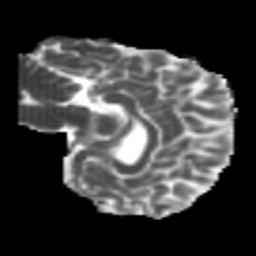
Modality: MD
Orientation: sagittal
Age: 22
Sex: female
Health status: healthy
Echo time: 0.074 s